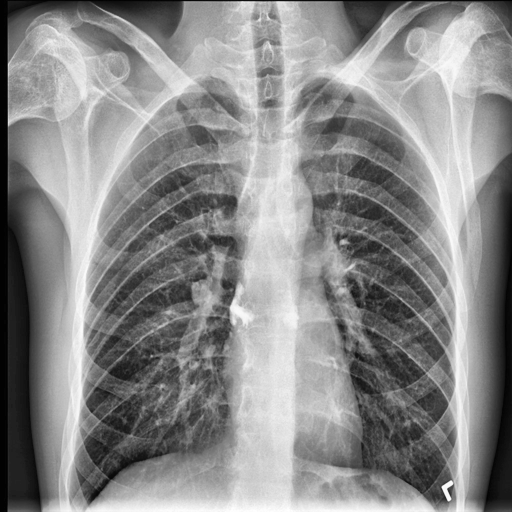
Finding: NORMAL